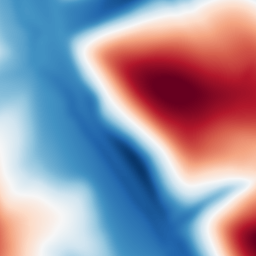
Category: multiscale
Decomposition family: dog
Decomposition parameters: sigma_low: 5
sigma_high: 100
Upsampling method: bicubic_3x
Upsampling parameters: scale: 3
Upsampling scale: 3